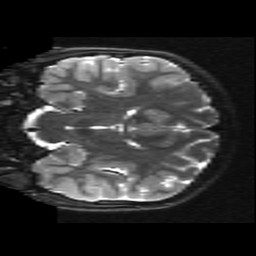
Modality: T2w
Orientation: coronal
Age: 13
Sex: male
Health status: ill
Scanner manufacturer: ge
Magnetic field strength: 3 T
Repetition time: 7.5 s
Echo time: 0.1007 s